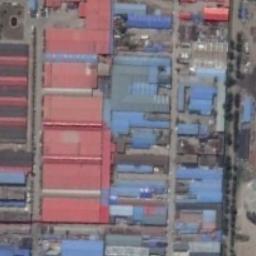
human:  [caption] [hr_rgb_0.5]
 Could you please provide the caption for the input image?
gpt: The industrial area has some blue workshops and red workshops .

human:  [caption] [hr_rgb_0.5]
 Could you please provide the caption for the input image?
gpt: There is some green space in the industrial area .

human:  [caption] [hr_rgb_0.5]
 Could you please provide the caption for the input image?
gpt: Neatly planned factories and roads in an industrial area with green belts .

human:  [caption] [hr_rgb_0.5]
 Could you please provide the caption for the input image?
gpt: There are some blue buildings and red buildings on the industrial area .

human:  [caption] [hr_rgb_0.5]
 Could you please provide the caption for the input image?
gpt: There are a lot of houses in the industrial area .